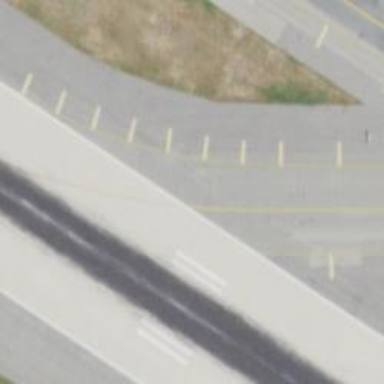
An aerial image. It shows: Image of taxiway at airport.